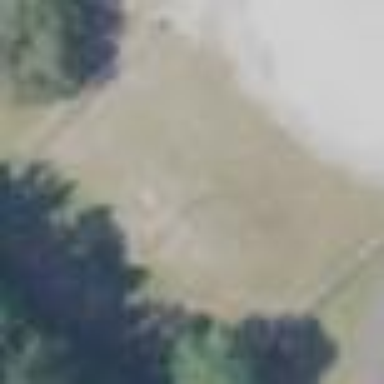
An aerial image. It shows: Volleyball court on leisure land pitch.